Question: I am trying to get the textbox value and trying to assign next coming text field.
Just like in image ,when i try to add some value to my second textfield (like 260 ) it will fill the next (kashif first textfield in example) field with the previous field value.This will work after the second field entry and so one.Nothing for the first.
Name and id are dynamically generated like for the first it will be size_min<URL>.I am confuse due to dynamic ids of the field.
This is my html code :
'''
<div class="entry-edit">
<div class="entry-edit-head">
<h4 class="icon-head"><?php echo Mage::helper('mymodule')->__($value['label']." (".$std['name'].")") ?></h4>
</div>
<div>
<div id="addanswer_form" class="fieldset">
<?php
$results = $read->fetchAll("select * from mytable where standards_id =".$std['standards_id']);
foreach($results as $mykey=>$myvar)
{
?>
<div class="hor-scroll" style=" margin-bottom: 2px; ">
<div style=" width:70px; float:left;">
<label for="name" ><?php echo ucwords($myvar['value']);?> </label>
</div>
<div style=" float:left;">
<input type="text" class="required-entry input-text required-entry" style=" float:left; width:60px;" value="" name="size_min[<?php echo $value['dimension_id']."_".$std['standards_id']."_".$myvar['value_id']?>]" id="size_min[<?php echo $value['dimension_id']."_".$std['standards_id']."_".$myvar['value_id']?>]">
</div> <span style="float:left;"> &nbsp;&nbsp;- &nbsp;&nbsp;</span>
<div style=" float:left;">
<input type="text" class="required-entry input-text required-entry" style=" float:left; width:60px;" value="" name="size_max[<?php echo $value['dimension_id']."_".$std['standards_id']."_".$myvar['value_id']?>]" id="size_max[<?php echo $value['dimension_id']."_".$std['standards_id']."_".$myvar['value_id']?>]" >
</div>
</div>
<?php } // end of foreach loop for standard values
?>
</div>
'''
'''
<div class="fieldset" id="addanswer_form">
<div style=" margin-bottom: 2px; " class="hor-scroll">
<div style=" width:70px; float:left;">
<label for="name">Neemh</label>
</div>
<div style=" float:left;">
<input type="text" id="size_min[1_1_7]" name="size_min[1_1_7]" value="" style=" float:left; width:60px;" class="required-entry input-text required-entry">
</div> <span style="float:left;"> &nbsp;&nbsp;- &nbsp;&nbsp;</span>
<div style=" float:left;">
<input type="text" id="size_max[1_1_7]" name="size_max[1_1_7]" value="" style=" float:left; width:60px;" class="required-entry input-text required-entry">
</div>
</div>
<div style=" margin-bottom: 2px; " class="hor-scroll">
<div style=" width:70px; float:left;">
<label for="name">Kashif</label>
</div>
<div style=" float:left;">
<input type="text" id="size_min[1_1_8]" name="size_min[1_1_8]" value="" style=" float:left; width:60px;" class="required-entry input-text required-entry">
</div> <span style="float:left;"> &nbsp;&nbsp;- &nbsp;&nbsp;</span>
<div style=" float:left;">
<input type="text" id="size_max[1_1_8]" name="size_max[1_1_8]" value="" style=" float:left; width:60px;" class="required-entry input-text required-entry">
</div>
</div>
<div style=" margin-bottom: 2px; " class="hor-scroll">
<div style=" width:70px; float:left;">
<label for="name">Shamma</label>
</div>
<div style=" float:left;">
<input type="text" id="size_min[1_1_10]" name="size_min[1_1_10]" value="" style=" float:left; width:60px;" class="required-entry input-text required-entry">
</div> <span style="float:left;"> &nbsp;&nbsp;- &nbsp;&nbsp;</span>
<div style=" float:left;">
<input type="text" id="size_max[1_1_10]" name="size_max[1_1_10]" value="" style=" float:left; width:60px;" class="required-entry input-text required-entry">
</div>
</div>
</div>
</div>
'''
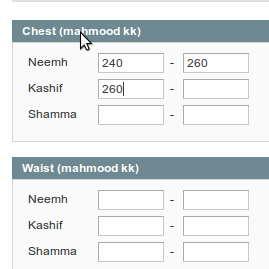
Answer: You could use the following DOM traversal code:
'''
$('.hor-scroll div:nth-of-type(3) input:text').on('input', function(e) {
$(this).closest('.hor-scroll').next().find('input:text:eq(0)').val(this.value);
});
'''
That selects the '<input type="text"/>' element from the third '<div>' element for each of the '<div class="hor-scroll">' elements, which is the second textbox in each row. Then, relative to that textbox, it finds the first textbox of the next row, and sets its value.
<URL>